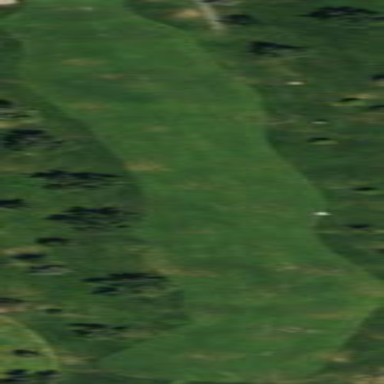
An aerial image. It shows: Well-maintained grassy area designated as golf fairway for the sport of golf. The grass is neatly mown.